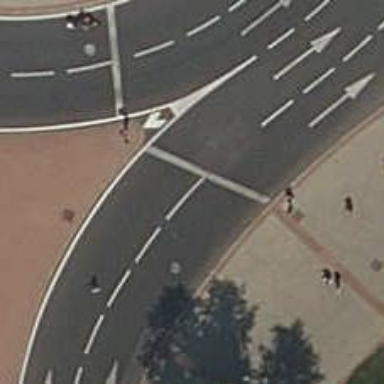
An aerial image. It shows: Road with traffic signals.